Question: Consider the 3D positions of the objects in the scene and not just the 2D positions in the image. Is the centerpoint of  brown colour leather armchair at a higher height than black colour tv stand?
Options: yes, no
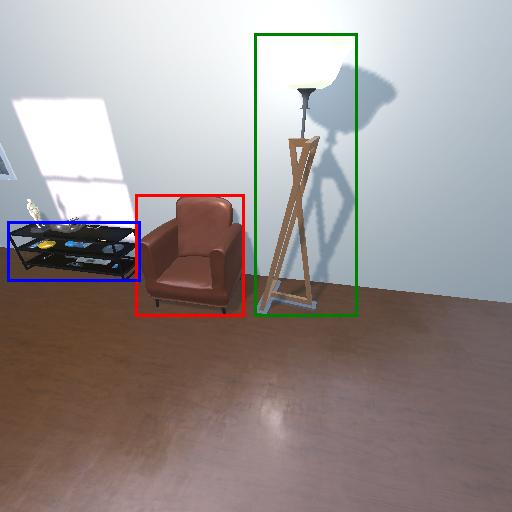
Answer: yes